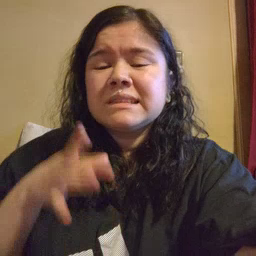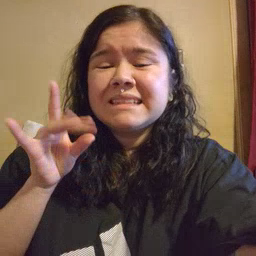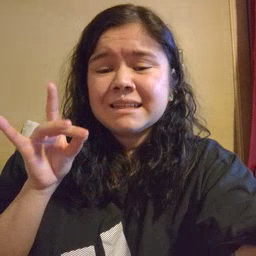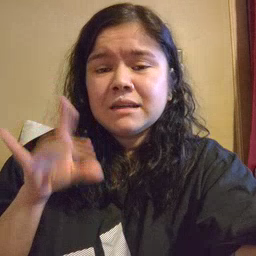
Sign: sticky